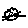
Label: cat